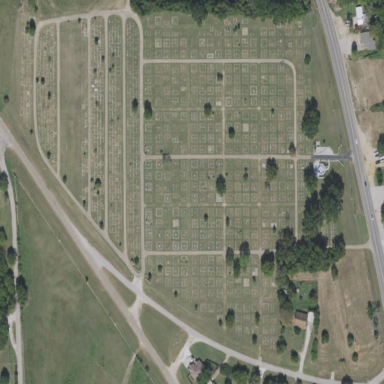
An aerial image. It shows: Cemetery.